Question: With this code I add values in my columns. But the first column is constantly skipped.
This is the code I use:
'''
foreach (Muziek m in lijstMuziek)
{
ListViewItem lvi = new ListViewItem();
lvi.SubItems.Add(m.Rapper);
lvi.SubItems.Add(m.Titel);
lvi.SubItems.Add(m.DuurMinuut.ToString());
listView1.Items.Add(lvi);
}
'''

I changed the displayindex, but that doesn't matter.
Anyone got a clue why this could happen?
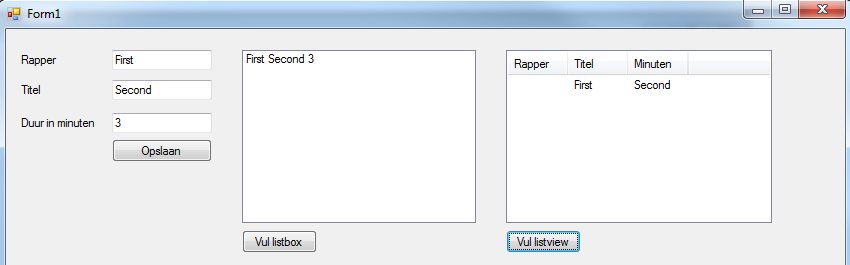
Answer: The first item's text goes in 'ListViewItem.Text'. The subitems are for subsequent columns.